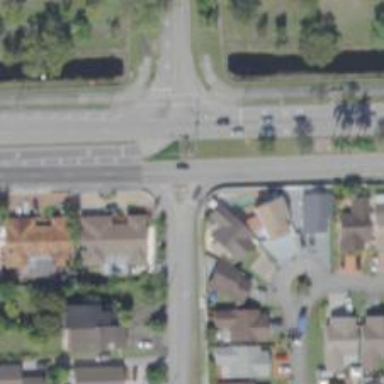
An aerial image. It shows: Uncontrolled road crossing with lines markings.